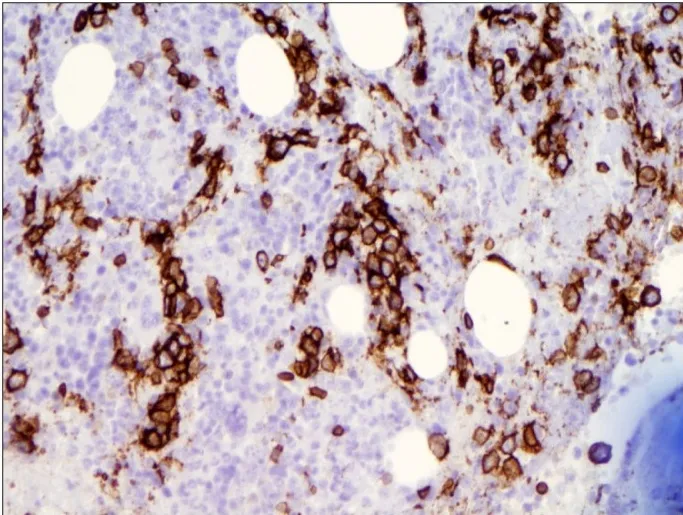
Bone marrow biopsy specimen showing CD 20 positive atypical cells in clusters (original magnification X 200) within sinusoids of bone marrow.
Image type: pathology (immunostaining)